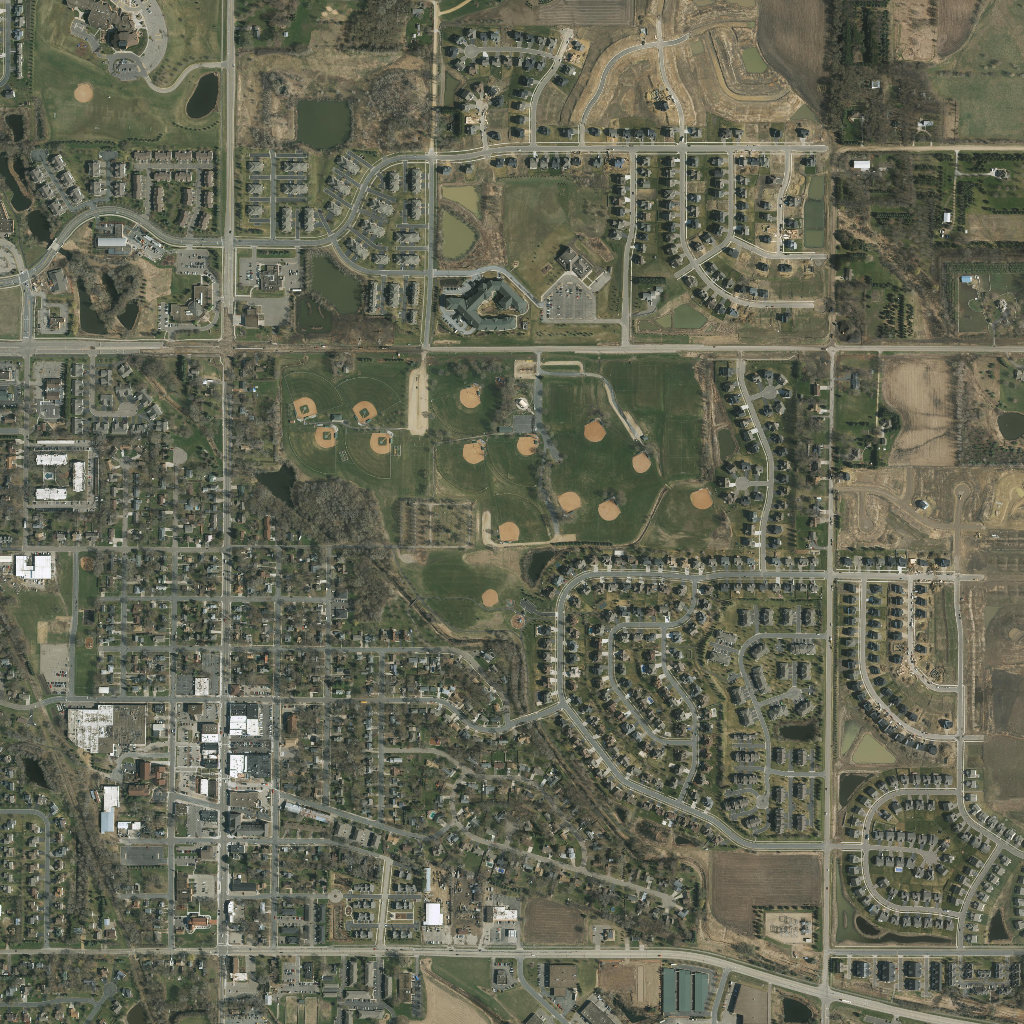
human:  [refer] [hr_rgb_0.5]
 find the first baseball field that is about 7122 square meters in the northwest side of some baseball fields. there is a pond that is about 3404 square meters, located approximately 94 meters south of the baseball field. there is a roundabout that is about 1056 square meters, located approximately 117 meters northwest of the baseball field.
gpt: <box>[[27, 35, 33, 41, 0]]</box>